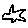
Label: star